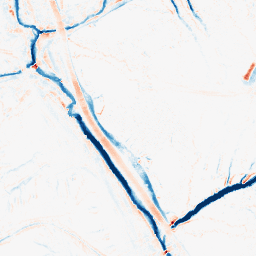
Category: morphological
Decomposition family: tophat_combined
Decomposition parameters: size: 5
Upsampling method: quartic
Upsampling parameters: scale: 2
Upsampling scale: 2